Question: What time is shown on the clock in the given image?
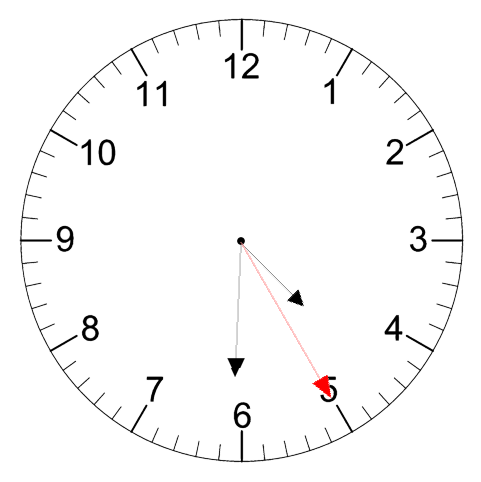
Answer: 04:30:25